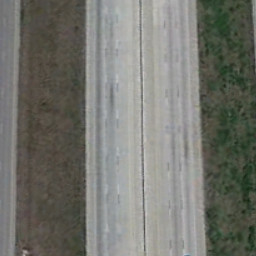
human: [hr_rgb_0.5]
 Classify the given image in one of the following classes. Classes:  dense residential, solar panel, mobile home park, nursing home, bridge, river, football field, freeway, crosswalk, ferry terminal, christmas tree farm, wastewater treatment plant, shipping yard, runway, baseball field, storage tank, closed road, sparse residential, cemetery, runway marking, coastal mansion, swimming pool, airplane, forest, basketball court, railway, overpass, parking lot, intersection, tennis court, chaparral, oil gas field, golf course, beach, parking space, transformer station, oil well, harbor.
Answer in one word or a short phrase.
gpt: freeway